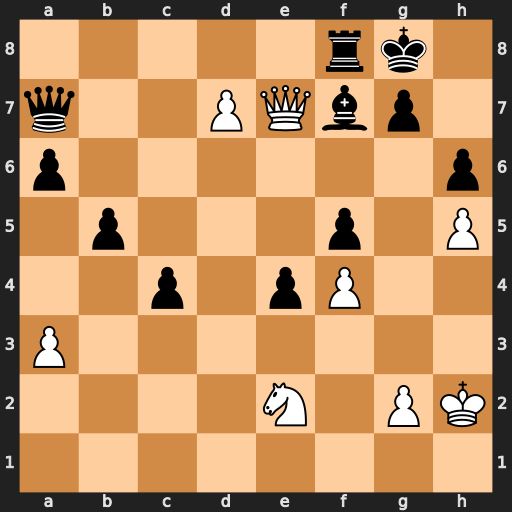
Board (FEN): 5rk1/q2PQbp1/p6p/1p3p1P/2p1pP2/P7/4N1PK/8
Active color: w
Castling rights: -
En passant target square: -
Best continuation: d8=Q Rxd8 Qxa7